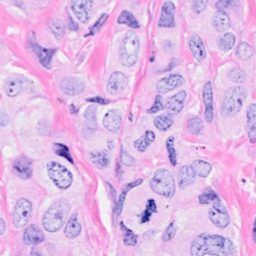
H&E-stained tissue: Breast